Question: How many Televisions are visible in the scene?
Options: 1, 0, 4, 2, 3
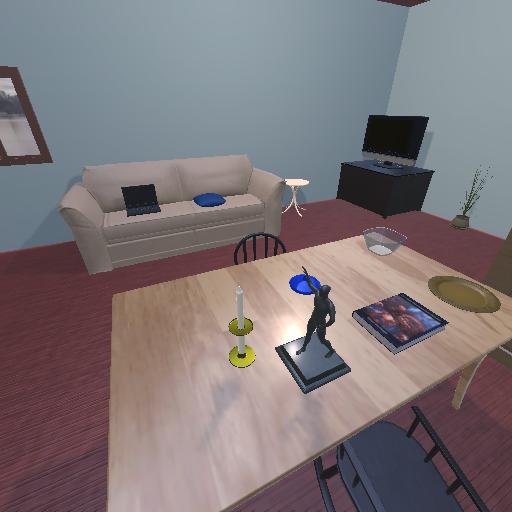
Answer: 1